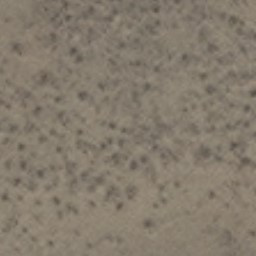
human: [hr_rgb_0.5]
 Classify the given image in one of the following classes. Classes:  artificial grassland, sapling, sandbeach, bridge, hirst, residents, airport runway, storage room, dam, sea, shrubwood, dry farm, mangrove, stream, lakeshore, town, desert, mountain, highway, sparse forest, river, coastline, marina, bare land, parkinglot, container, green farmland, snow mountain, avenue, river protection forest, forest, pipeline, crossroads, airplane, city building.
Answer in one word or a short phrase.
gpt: bare land